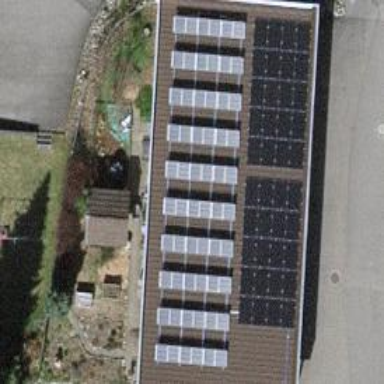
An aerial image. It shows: Solar power generator.